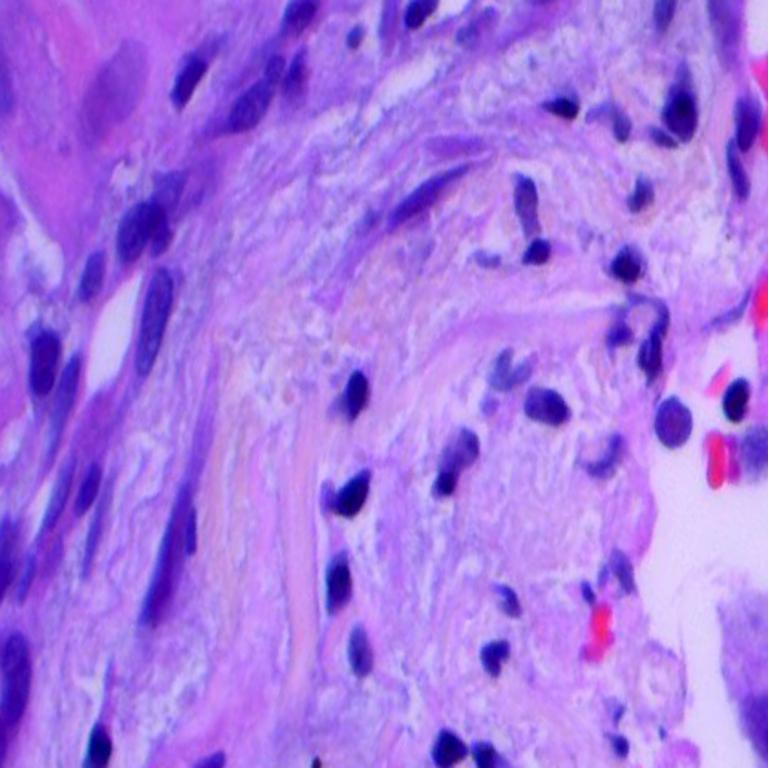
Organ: lung
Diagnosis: adenocarcinomas